Question: I have a button that takes the data from a listbox and puts it into specific cells of my table. My problem right now is when inserting the value into the cells it fills the whole column that cell is in instead of the specific cell.
Here is the code for the button:
'''
Private Sub cbSubmit_Click()
Dim i As Long
Dim v As Variant
Dim vTable() As Variant
Set inventoryTable = cSheet.ListObjects("inventory_table")
colItemID = inventoryTable.ListColumns("Item #").Index
colSpecs = inventoryTable.ListColumns("Specs").Index
v = inventoryTable.DataBodyRange.Rows
ReDim vTable(1 To UBound(v, 1), 1 To 4)
For i = 0 To lbItemList.ListCount - 1
vTable(i + 1, 1) = "=DATA!" & lbItemList.List(i, 2)
If specLink = "" Then
Exit For
Else
vTable(i + 1, 4) = lbItemList.List(i, 1)
End If
inventoryTable.DataBodyRange(i + 1, colItemID).Value = vTable(i + 1, 1)
inventoryTable.DataBodyRange(i + 1, colSpecs).Value = vTable(i + 1, 4)
Next
Unload Me
End Sub
'''
This is how it looks after I run the button.

I want it to only fill in the first cell in Item # and then the cell in Specs in that same row. Then go down the rows each cell and fill in the next item. Instead each item gets filled overtop the old items.
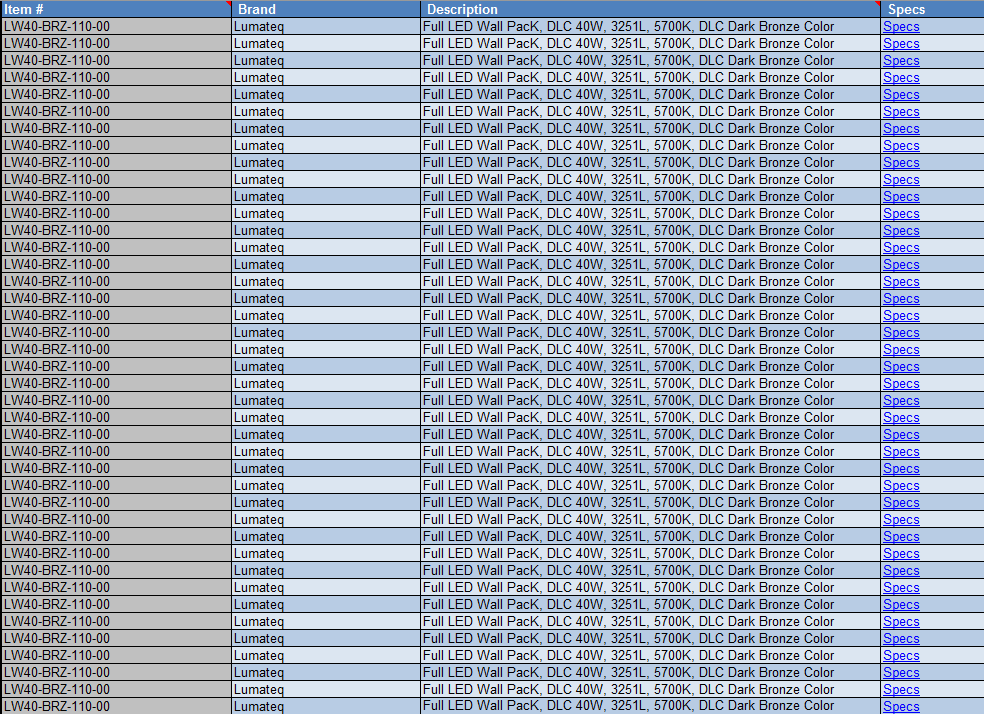
Answer: If you are targeting individual cells in a structured table ( <URL>.
'''
Application.AutoCorrect.AutoFillFormulasInLists = False
'''
This can also be achieved with +,,, + then go to the tab and uncheck .
Optionally turn it back on at the end of your sub procedure if you wish to have this application-wide option available.
'''
Application.AutoCorrect.AutoFillFormulasInLists = True
'''